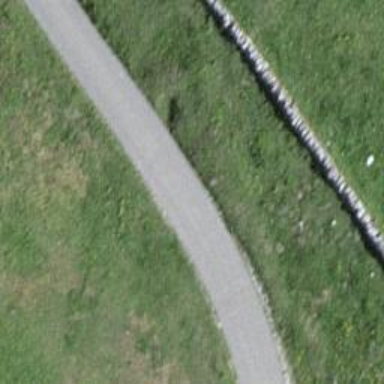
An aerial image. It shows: Track with grade 1 quality.